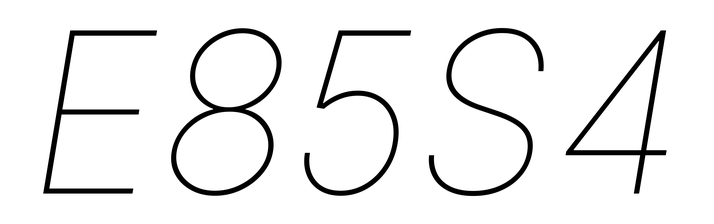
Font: Inter-Italic_Thin_Italic